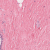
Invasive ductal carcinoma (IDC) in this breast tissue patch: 0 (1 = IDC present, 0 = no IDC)